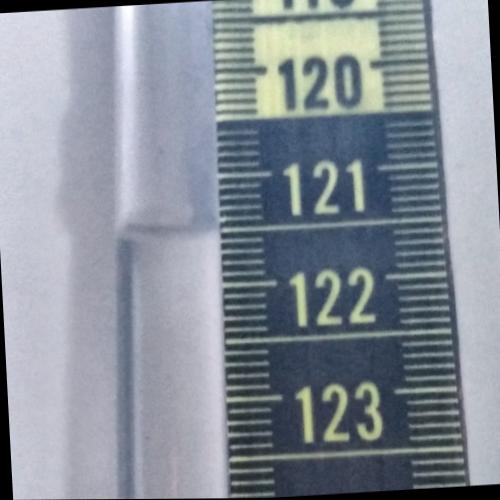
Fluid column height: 121.5 cm